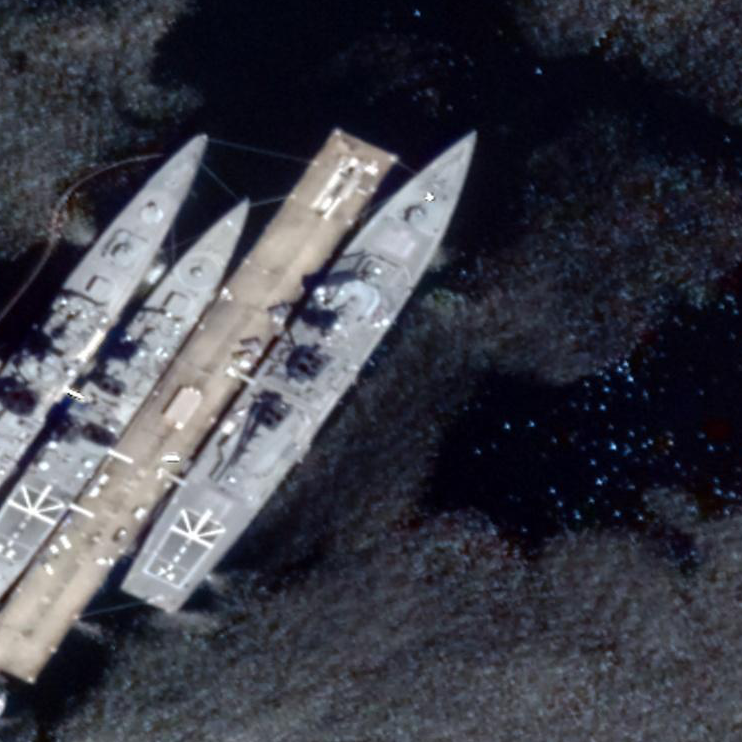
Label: destroyer